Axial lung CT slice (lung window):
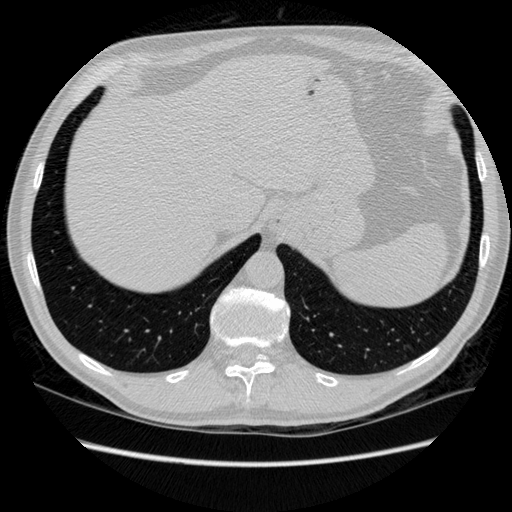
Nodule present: no